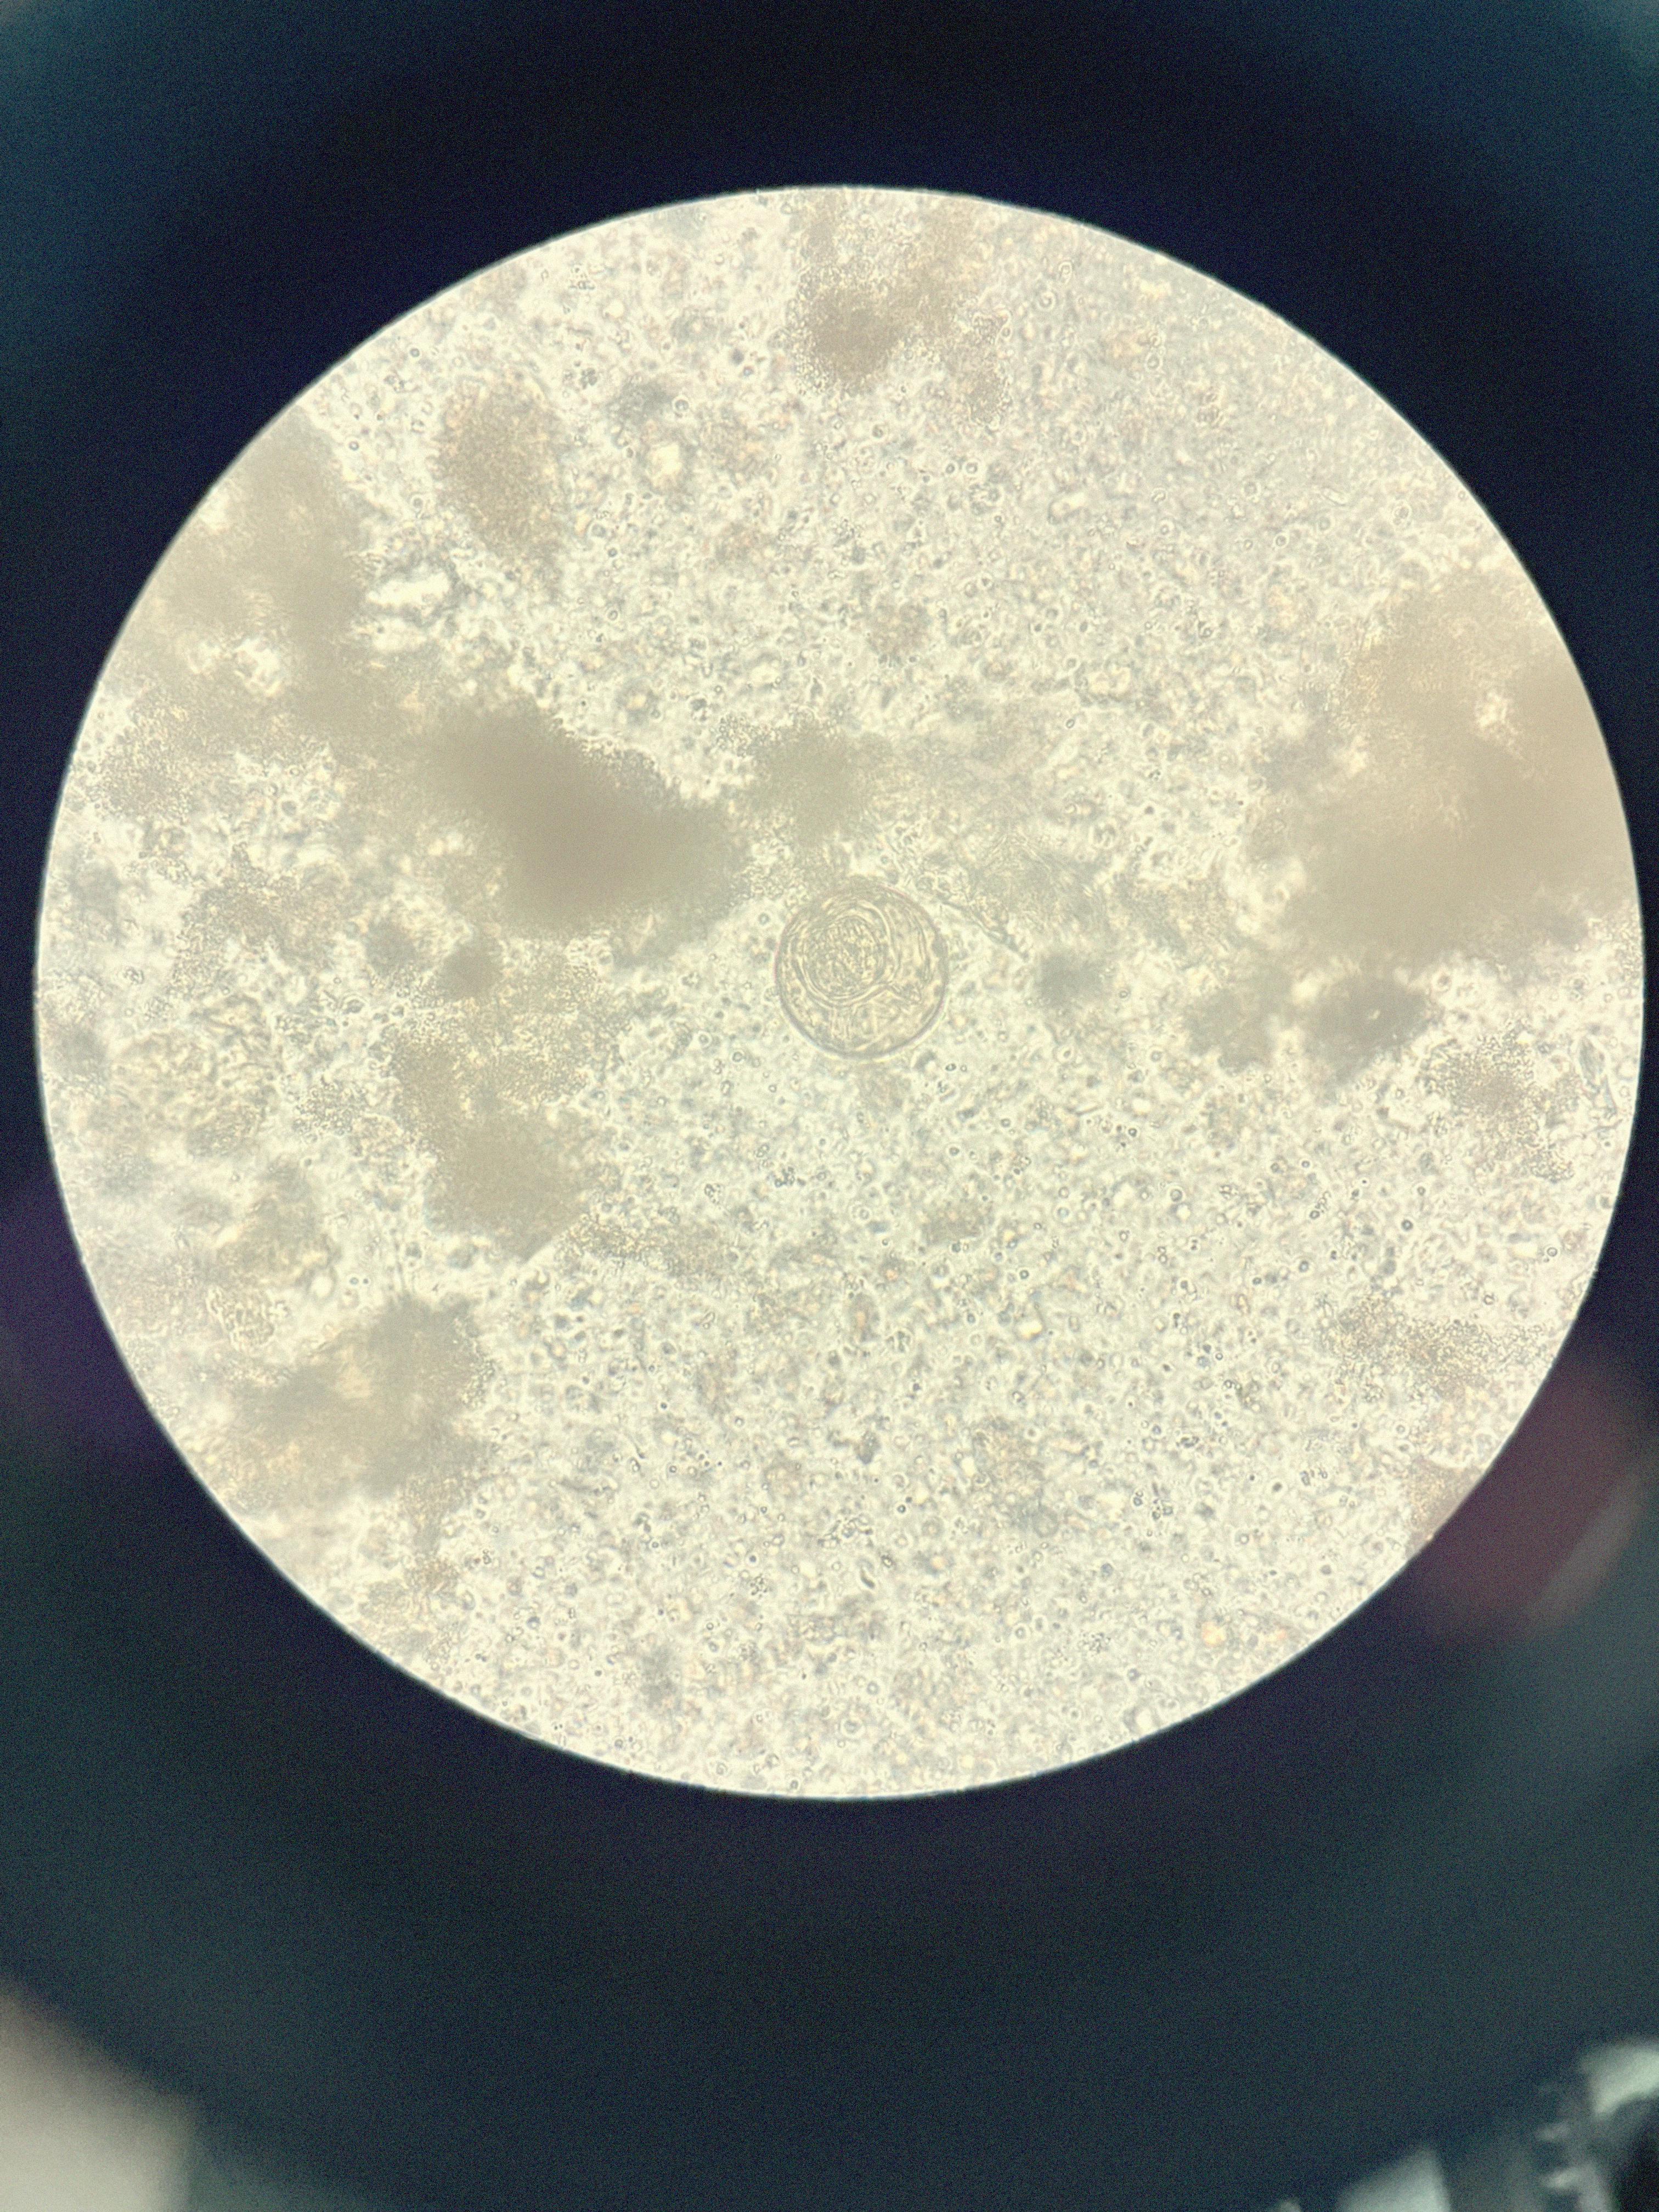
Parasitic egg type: Hymenolepis diminuta